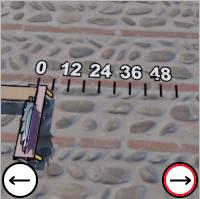
Task: length
Answer: 0
First scale value: 12.0